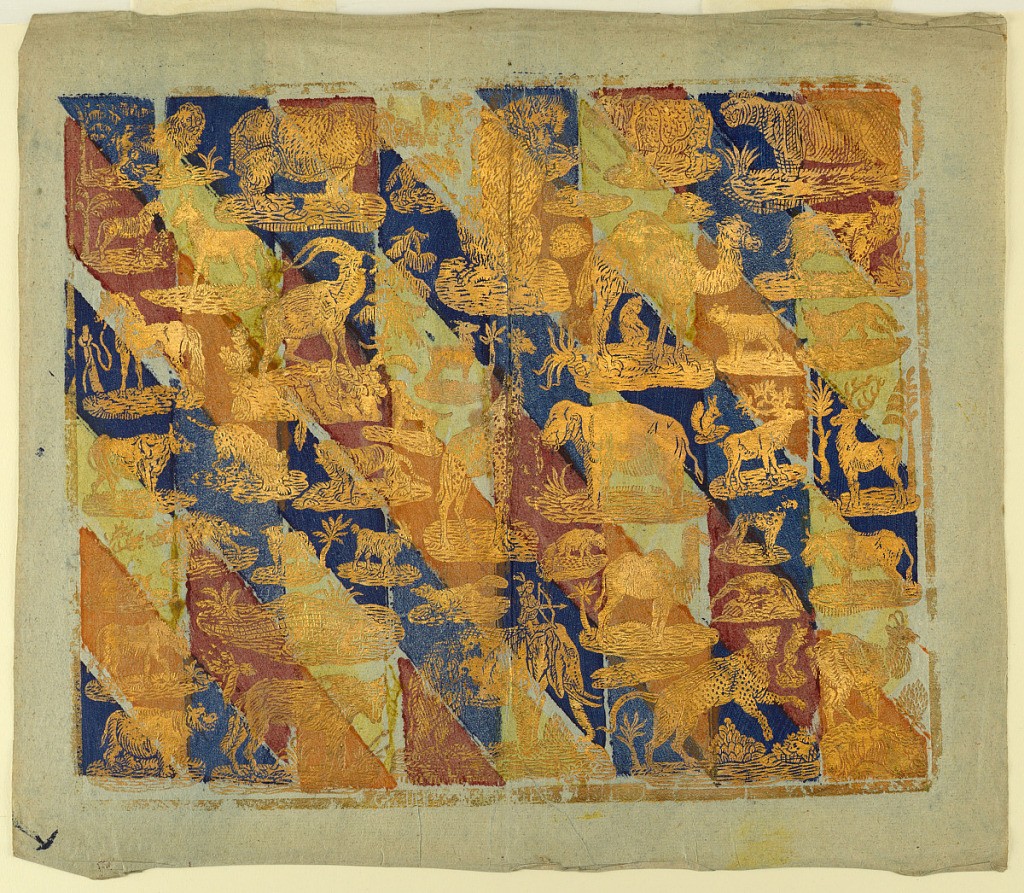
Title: Book Paper: Exotic Animal
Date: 1750–65
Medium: Color woodblock print Support: green laid paper
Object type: Print
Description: Horizontal format Colored inks in diagonal stripes; the animals - camel, giraffe, a crocodile and others, in full - The maker's name (indistinguishable) below.